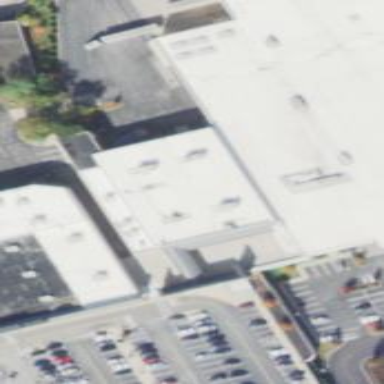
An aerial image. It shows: Building.